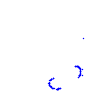
Particle: proton